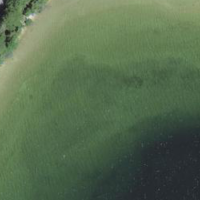
EUNIS habitat code: 14
Species observed at this site:
Fagus sylvatica